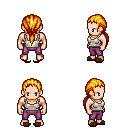
a pixel art fantasy rpg character, male body template, human, light skin, white pirate shirt, magenta pants, light blonde ponytail hairstyle, brown slippers, four views (front, back, left, right), 2x2 character sprite sheet, small pixel art, hard edges, no anti-aliasing